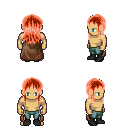
a pixel art fantasy rpg character, male body template, human, tanned skin, brown cape, teal pants, red unkempt hairstyle, black shoes, four views (front, back, left, right), 2x2 character sprite sheet, small pixel art, hard edges, no anti-aliasing